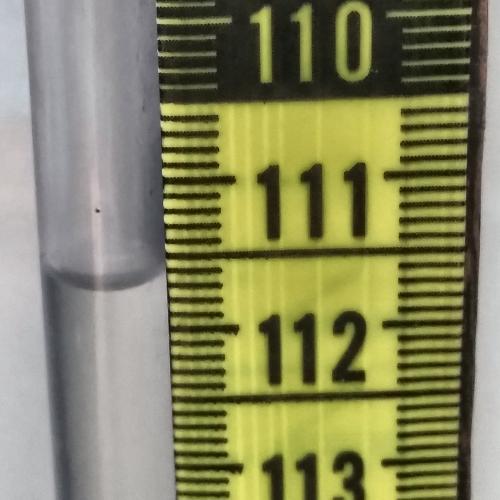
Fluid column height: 111.7 cm